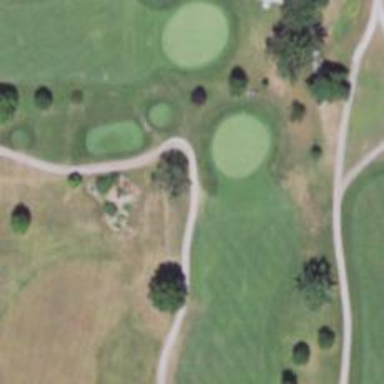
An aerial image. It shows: Service road used as golf cart path.